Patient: sex F, age 31
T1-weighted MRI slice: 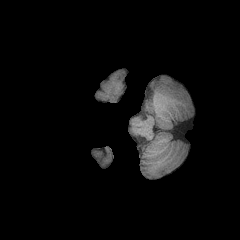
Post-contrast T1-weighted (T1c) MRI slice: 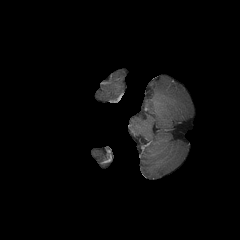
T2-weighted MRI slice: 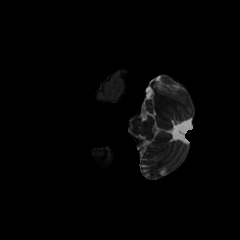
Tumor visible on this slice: no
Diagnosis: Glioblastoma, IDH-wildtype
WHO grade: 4